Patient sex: M
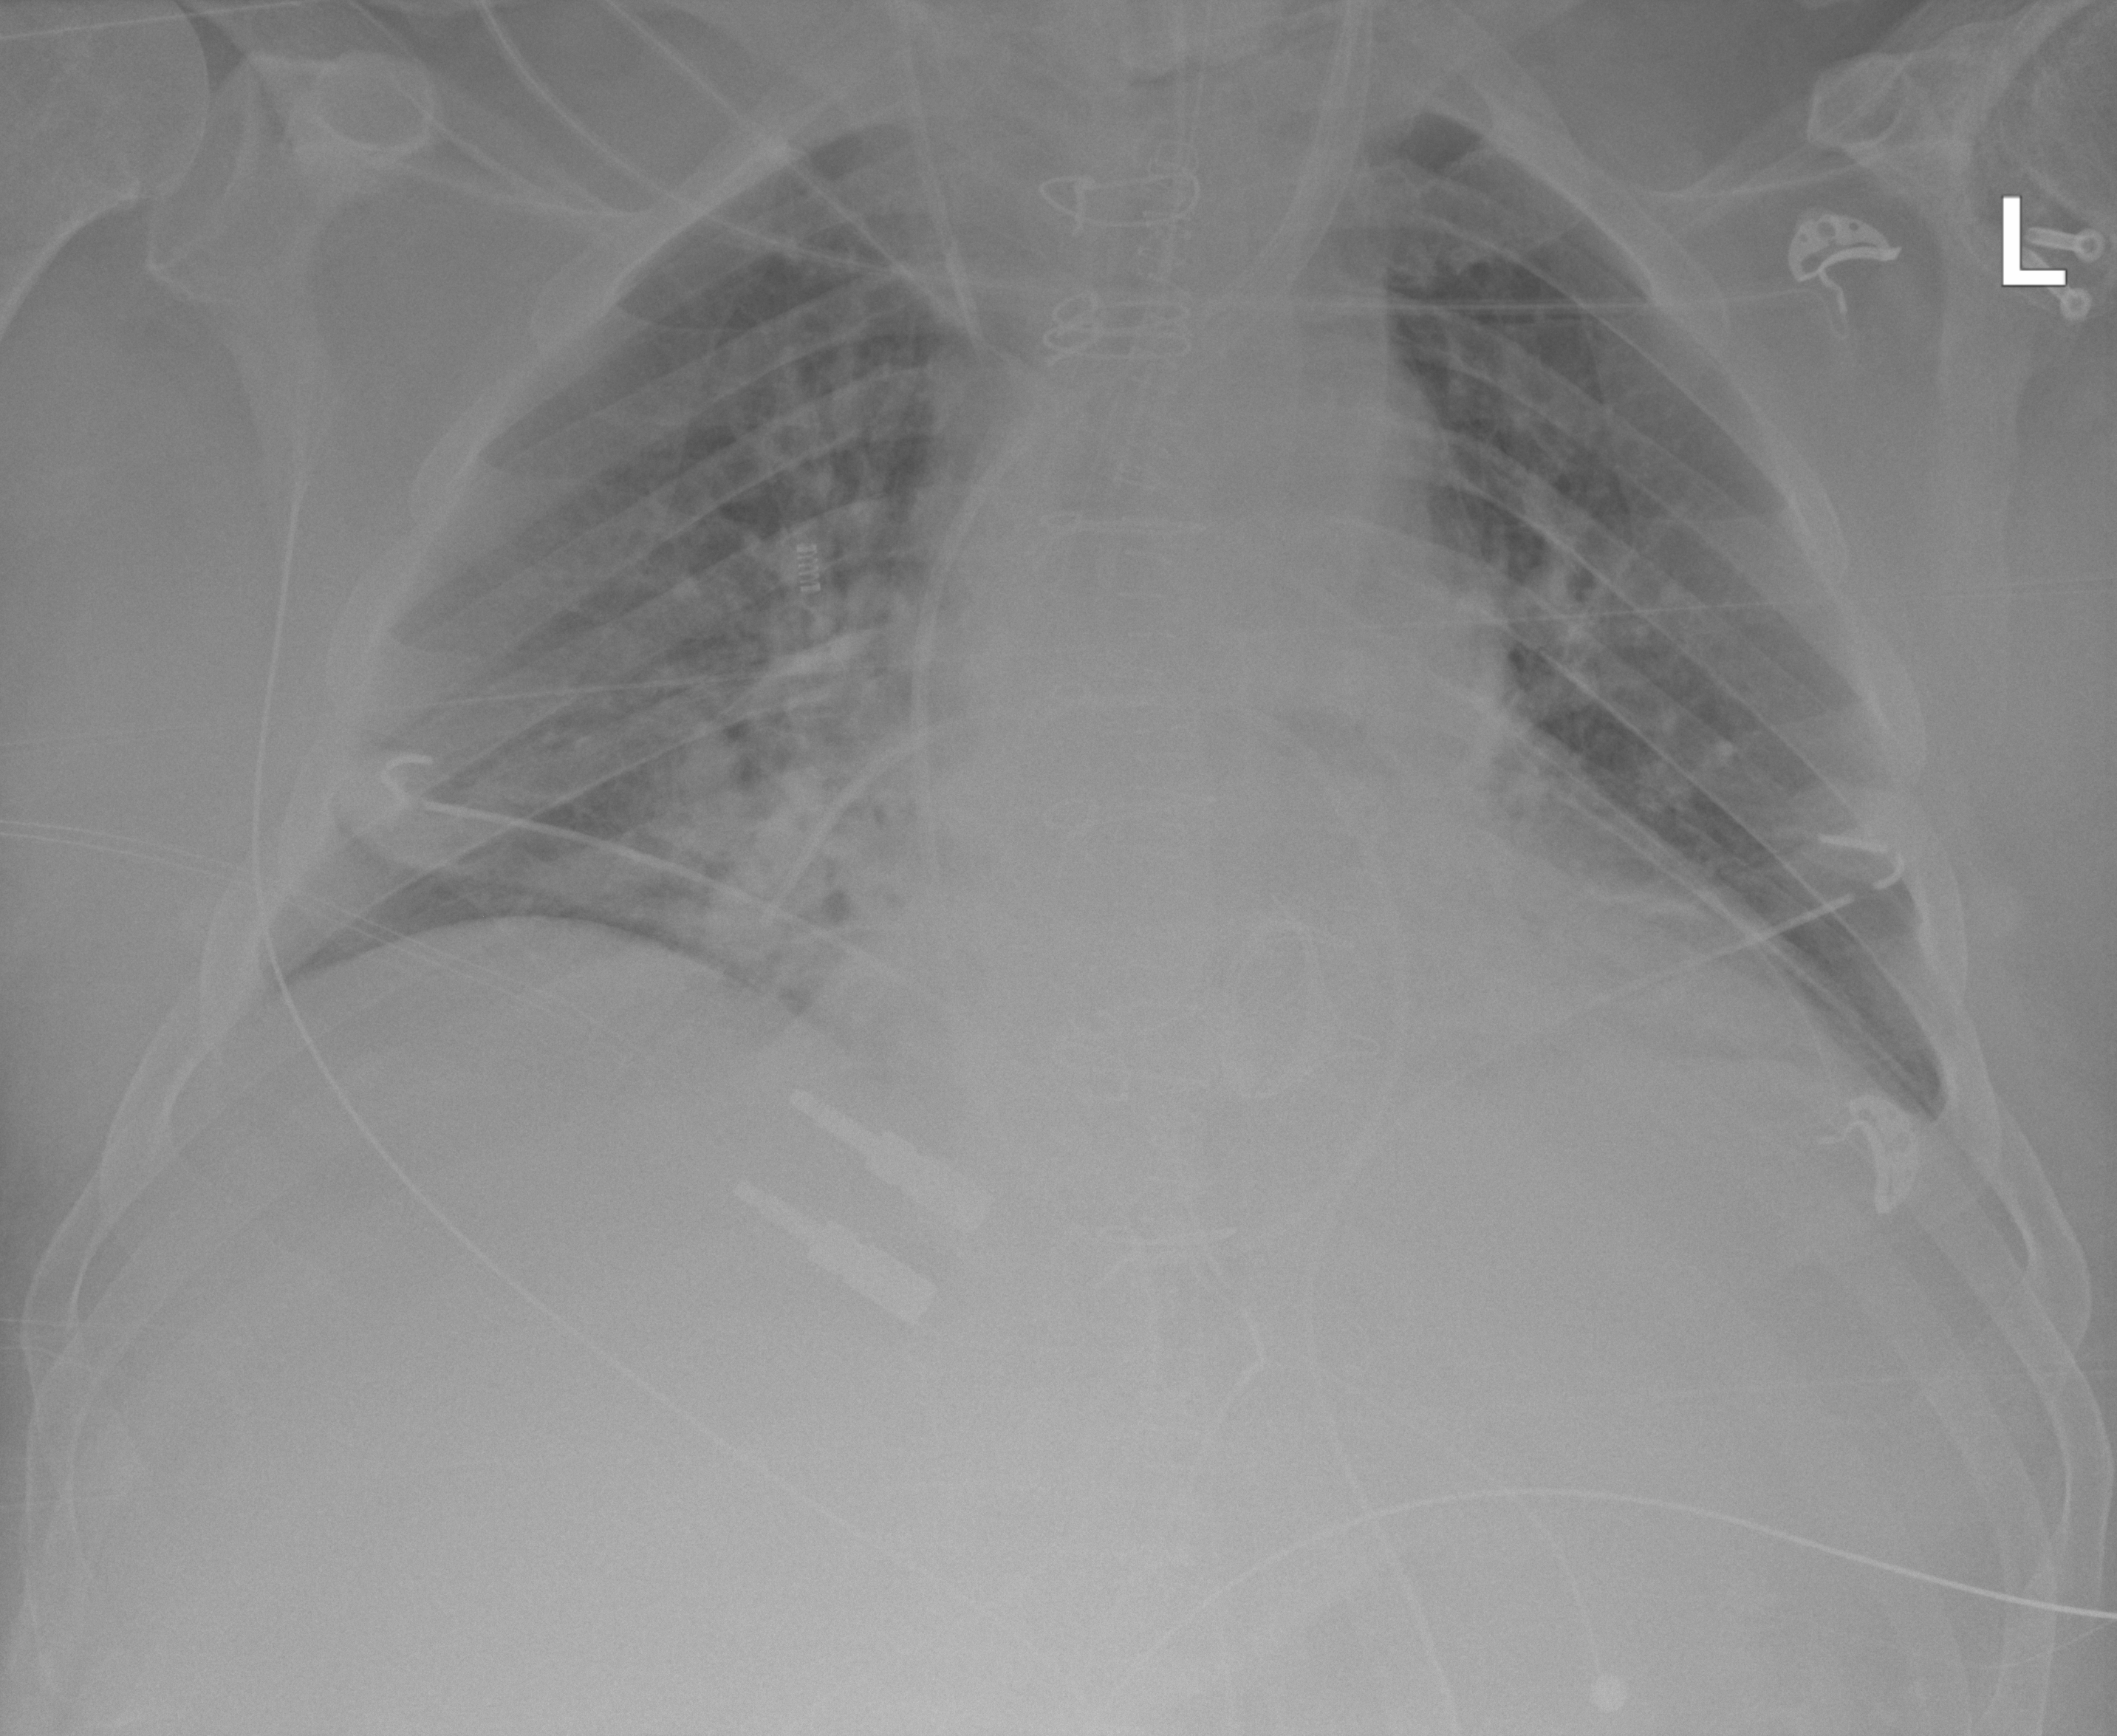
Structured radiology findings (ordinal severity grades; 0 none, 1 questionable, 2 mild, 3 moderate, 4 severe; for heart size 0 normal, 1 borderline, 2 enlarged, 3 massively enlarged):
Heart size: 2
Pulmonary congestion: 2
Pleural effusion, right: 0
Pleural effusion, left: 0
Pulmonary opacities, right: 0
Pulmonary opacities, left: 0
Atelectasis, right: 2
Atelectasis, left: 0